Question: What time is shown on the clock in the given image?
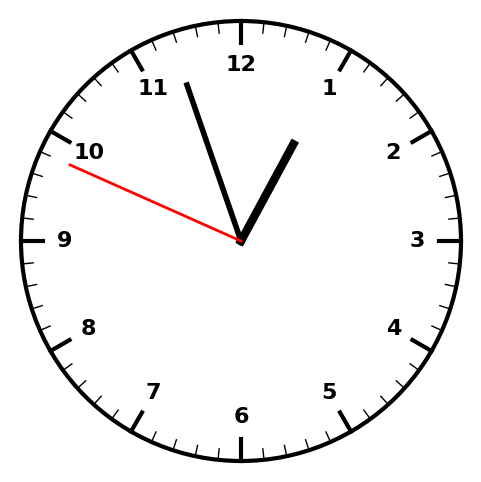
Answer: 12:56:49